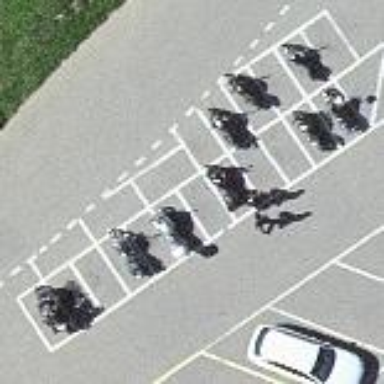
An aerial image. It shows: Motorcycle parking area with surface designed for parking.